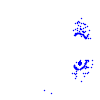
Particle: pion